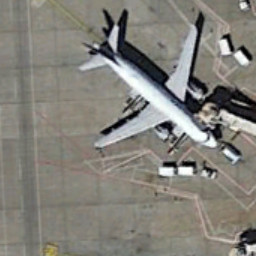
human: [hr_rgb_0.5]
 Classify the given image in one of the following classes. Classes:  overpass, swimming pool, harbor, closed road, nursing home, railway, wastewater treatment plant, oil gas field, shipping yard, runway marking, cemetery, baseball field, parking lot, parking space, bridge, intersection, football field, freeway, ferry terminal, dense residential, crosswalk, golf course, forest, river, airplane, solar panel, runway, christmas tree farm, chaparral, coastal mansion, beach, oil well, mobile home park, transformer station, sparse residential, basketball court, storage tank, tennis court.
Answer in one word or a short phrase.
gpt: airplane